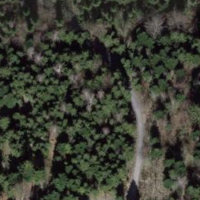
EUNIS habitat code: 43
Species observed at this site:
Circaea lutetiana